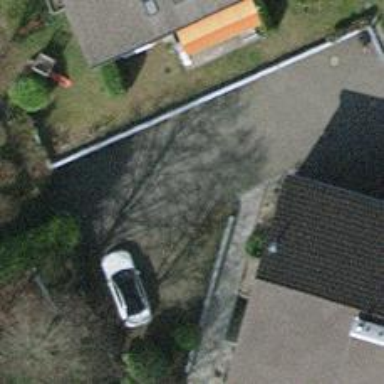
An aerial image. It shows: Asphalt road in residential area.